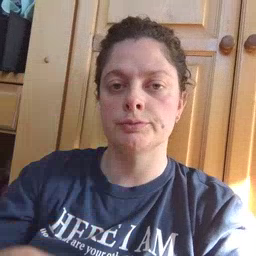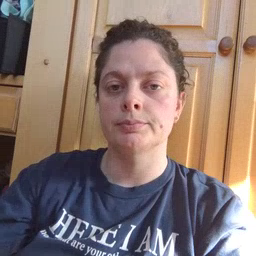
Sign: alligator